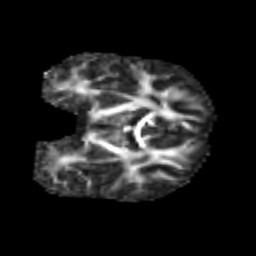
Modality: FA
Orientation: coronal
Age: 7
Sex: male
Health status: healthy